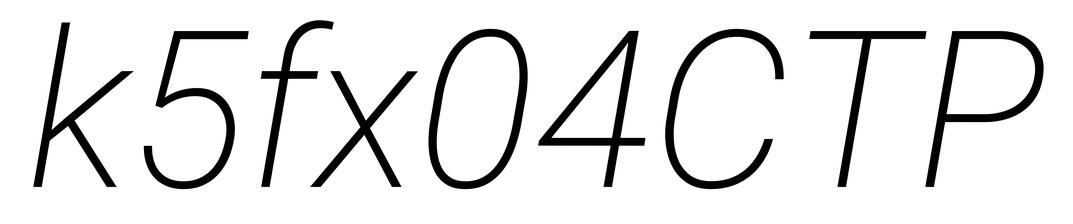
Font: Roboto-Italic_ExtraLight_Italic